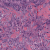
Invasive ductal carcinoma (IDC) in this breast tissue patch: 1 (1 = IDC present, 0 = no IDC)